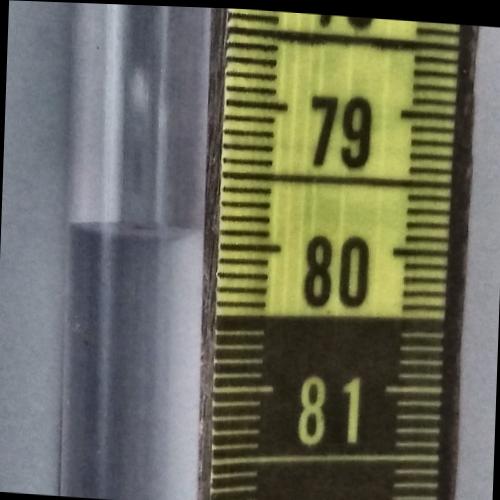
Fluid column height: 79.9 cm